Aerial crown-view tile of a tropical tree (Barro Colorado Island, Panama), acquired 20250512:
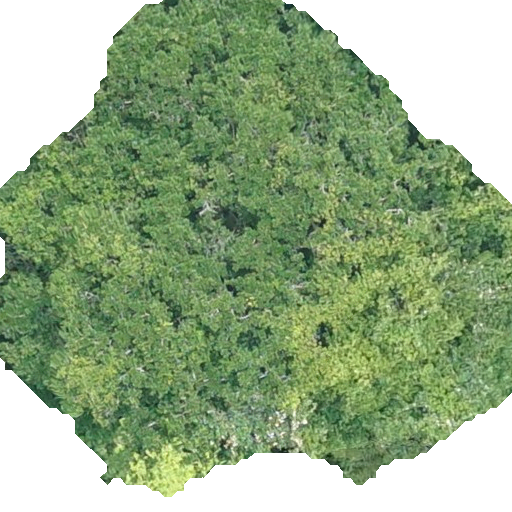
Species: Hieronyma alchorneoides
GBIF accepted scientific name: Hieronyma alchorneoides
Crown area: 283.196 m²